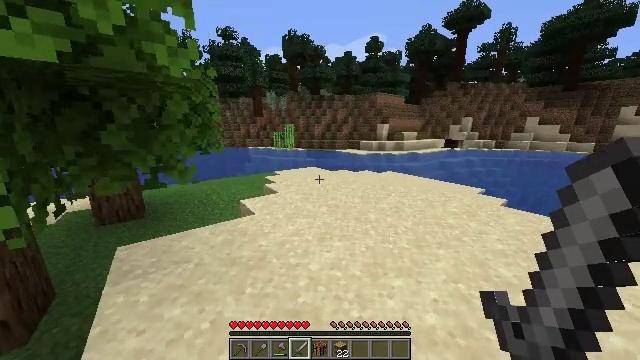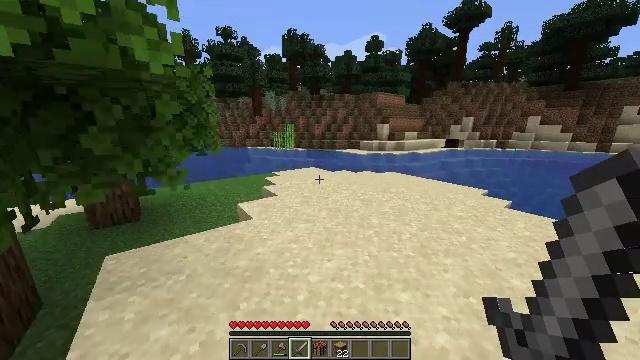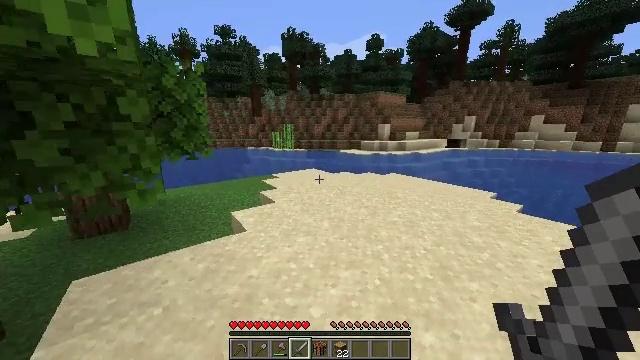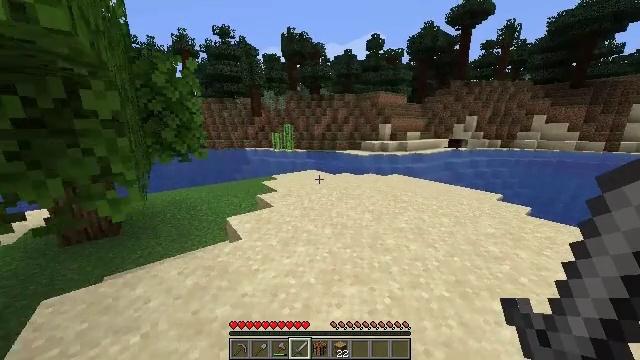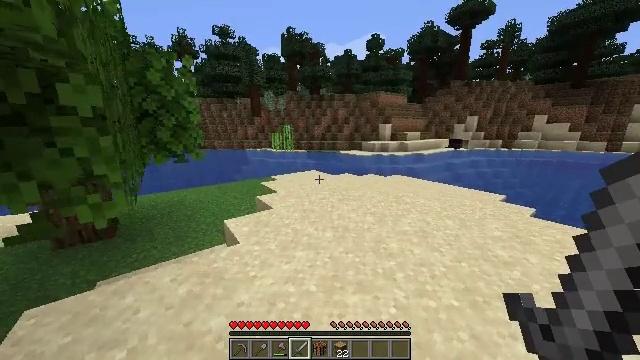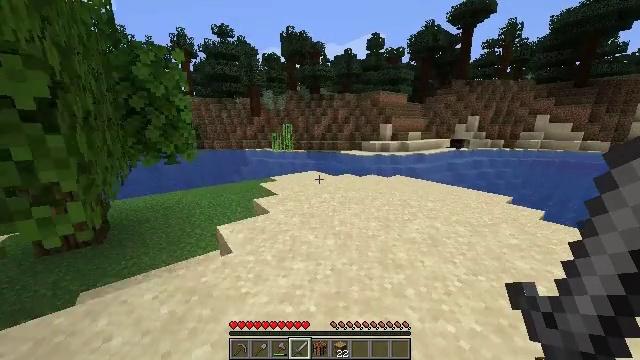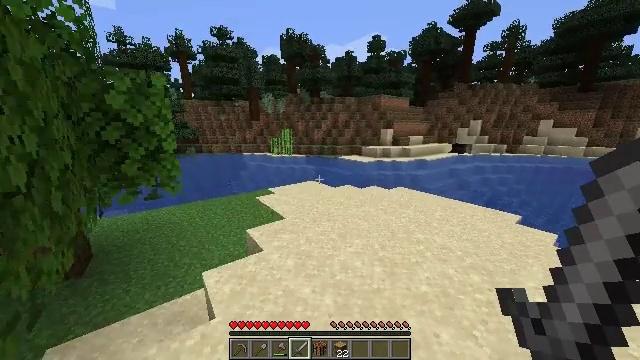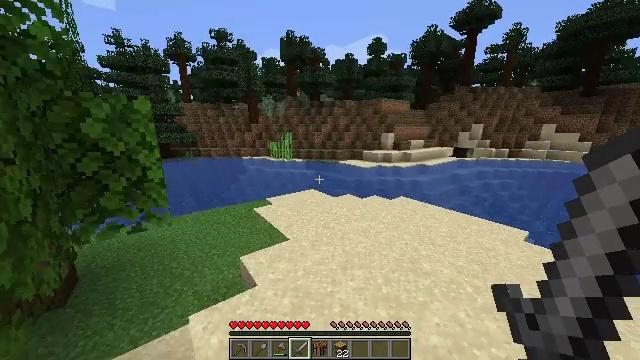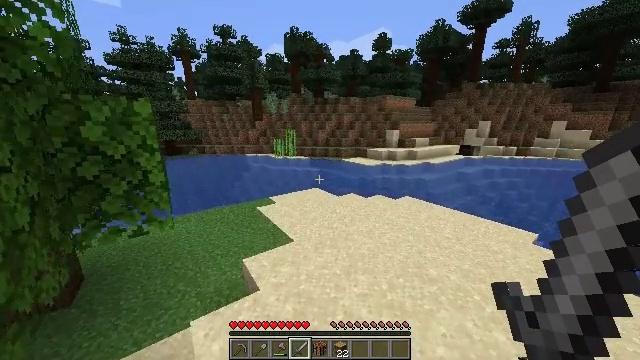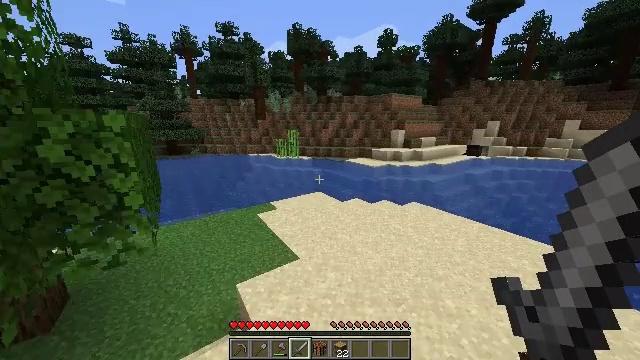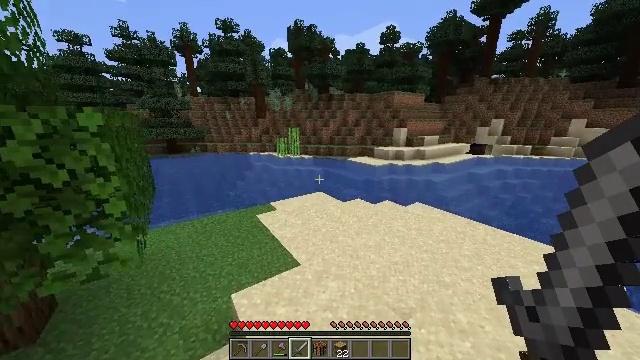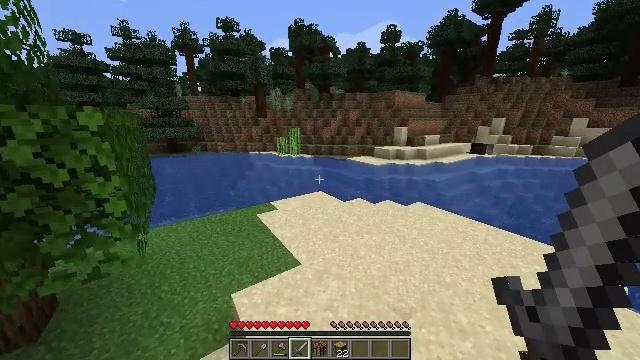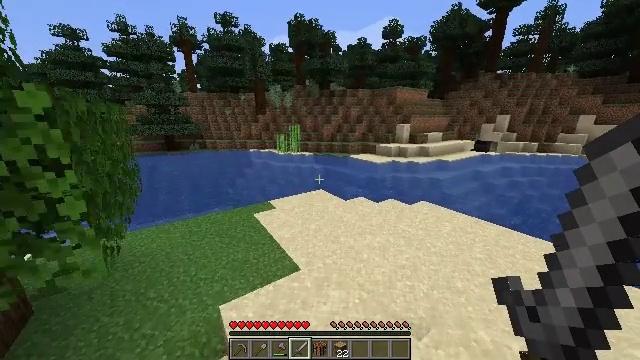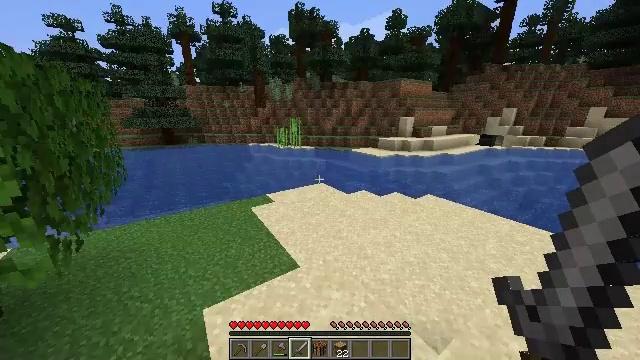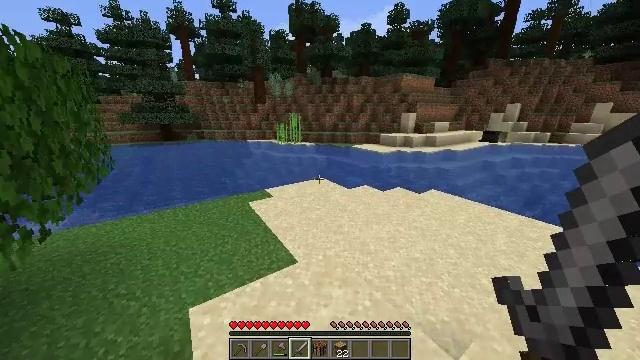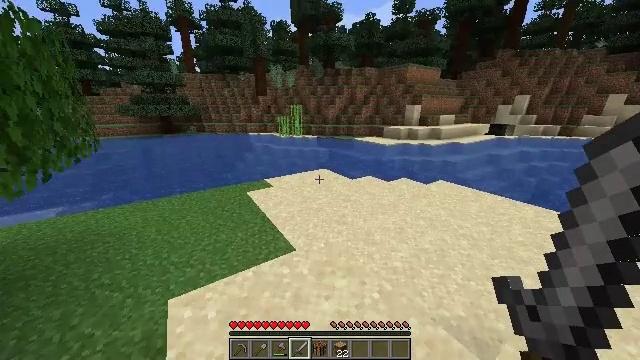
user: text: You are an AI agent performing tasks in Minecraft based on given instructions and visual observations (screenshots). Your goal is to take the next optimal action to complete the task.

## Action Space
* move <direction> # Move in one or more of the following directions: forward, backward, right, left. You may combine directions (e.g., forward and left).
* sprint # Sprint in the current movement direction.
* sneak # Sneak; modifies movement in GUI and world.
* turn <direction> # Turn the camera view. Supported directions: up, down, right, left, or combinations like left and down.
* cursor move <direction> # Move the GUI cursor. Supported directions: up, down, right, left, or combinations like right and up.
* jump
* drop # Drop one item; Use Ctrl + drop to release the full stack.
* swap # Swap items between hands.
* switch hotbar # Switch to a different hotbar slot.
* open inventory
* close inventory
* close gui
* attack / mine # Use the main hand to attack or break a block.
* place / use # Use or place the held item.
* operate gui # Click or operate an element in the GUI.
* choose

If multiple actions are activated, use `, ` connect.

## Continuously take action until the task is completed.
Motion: motion action
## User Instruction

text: Harvest sweet berries by mining the bush.
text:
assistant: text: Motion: move forward, sprint
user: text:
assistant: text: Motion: move forward, sprint
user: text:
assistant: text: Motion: move forward, sprint
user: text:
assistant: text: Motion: move forward, sprint
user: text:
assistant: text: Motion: move forward, sprint, jump
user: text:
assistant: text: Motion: move forward, sprint, jump
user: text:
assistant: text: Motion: move forward, sprint, jump
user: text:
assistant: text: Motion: move forward, sprint, turn left, jump
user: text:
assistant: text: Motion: move forward, sprint, jump
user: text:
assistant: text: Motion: move forward, sprint, jump
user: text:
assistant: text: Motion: move forward, sprint, jump
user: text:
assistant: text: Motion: move forward, sprint
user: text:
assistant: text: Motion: move forward, sprint, turn down
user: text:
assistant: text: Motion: move forward, sprint
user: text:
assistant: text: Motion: move forward, sprint, turn down
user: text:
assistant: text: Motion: move forward, sprint, turn down
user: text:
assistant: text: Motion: move forward, sprint
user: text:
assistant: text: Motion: move forward, sprint
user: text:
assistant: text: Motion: move forward, sprint
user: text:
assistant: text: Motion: move forward, sprint
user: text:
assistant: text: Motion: move forward, sprint
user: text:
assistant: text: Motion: move forward, sprint
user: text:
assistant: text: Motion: move forward, sprint
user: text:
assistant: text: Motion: move forward, sprint
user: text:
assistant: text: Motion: move forward, sprint
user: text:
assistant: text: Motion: move forward, sprint
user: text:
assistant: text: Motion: move forward, sprint
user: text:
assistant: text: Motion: move forward, sprint
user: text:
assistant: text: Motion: move forward, sprint
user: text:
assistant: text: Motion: move forward, sprint